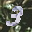
Label: 3